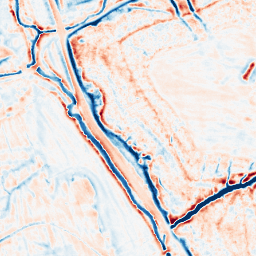
Category: edge_preserving
Decomposition family: bilateral
Decomposition parameters: d: 15
sigma_color: 75
sigma_space: 75
Upsampling method: linear_exact
Upsampling parameters: scale: 8
Upsampling scale: 8